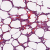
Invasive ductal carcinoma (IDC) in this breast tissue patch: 0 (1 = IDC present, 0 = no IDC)